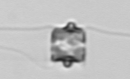
Label: Chaetoceros_didymus